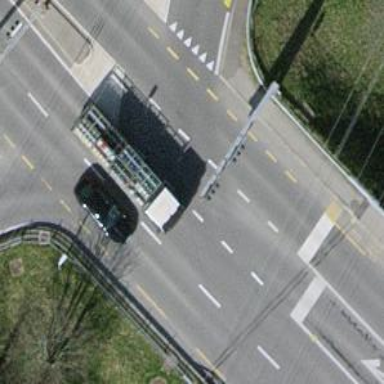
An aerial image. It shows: Secondary road with dedicated cycle lane.